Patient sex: M
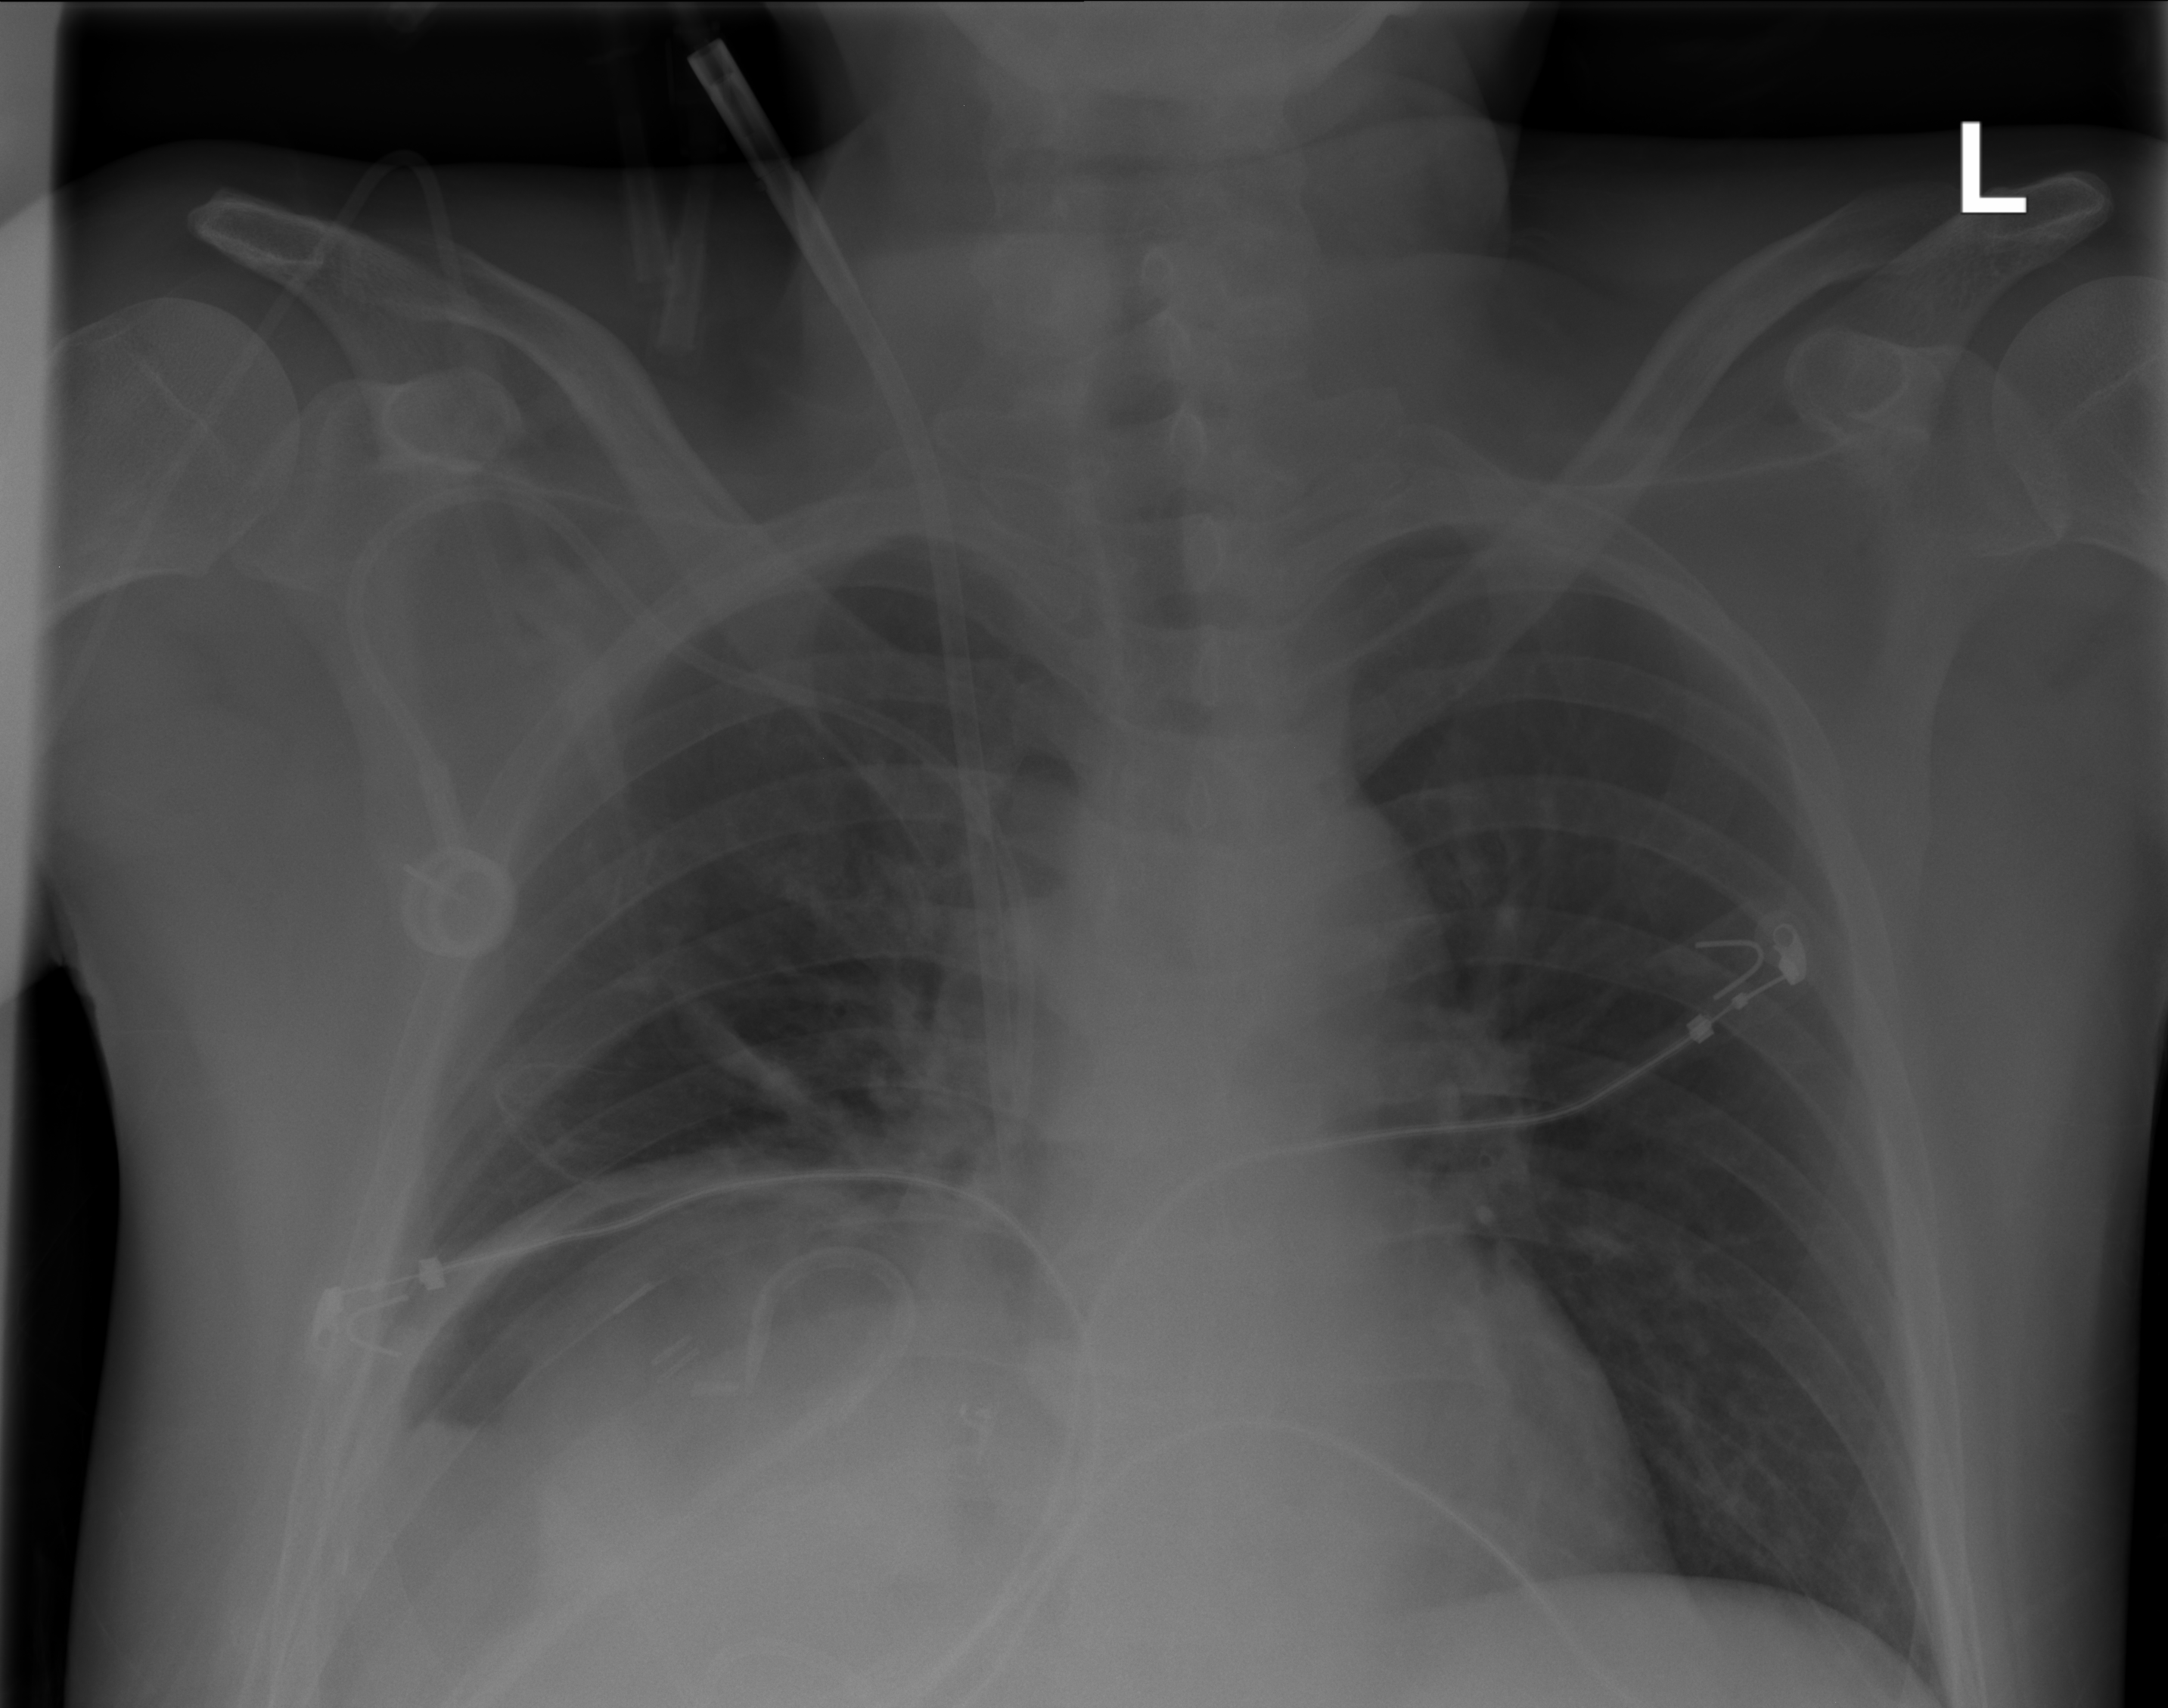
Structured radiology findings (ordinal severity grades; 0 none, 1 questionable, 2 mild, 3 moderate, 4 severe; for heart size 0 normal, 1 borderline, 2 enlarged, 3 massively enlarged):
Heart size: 0
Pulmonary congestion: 0
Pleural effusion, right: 2
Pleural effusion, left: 0
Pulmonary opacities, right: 0
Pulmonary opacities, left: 0
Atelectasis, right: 2
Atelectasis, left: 0